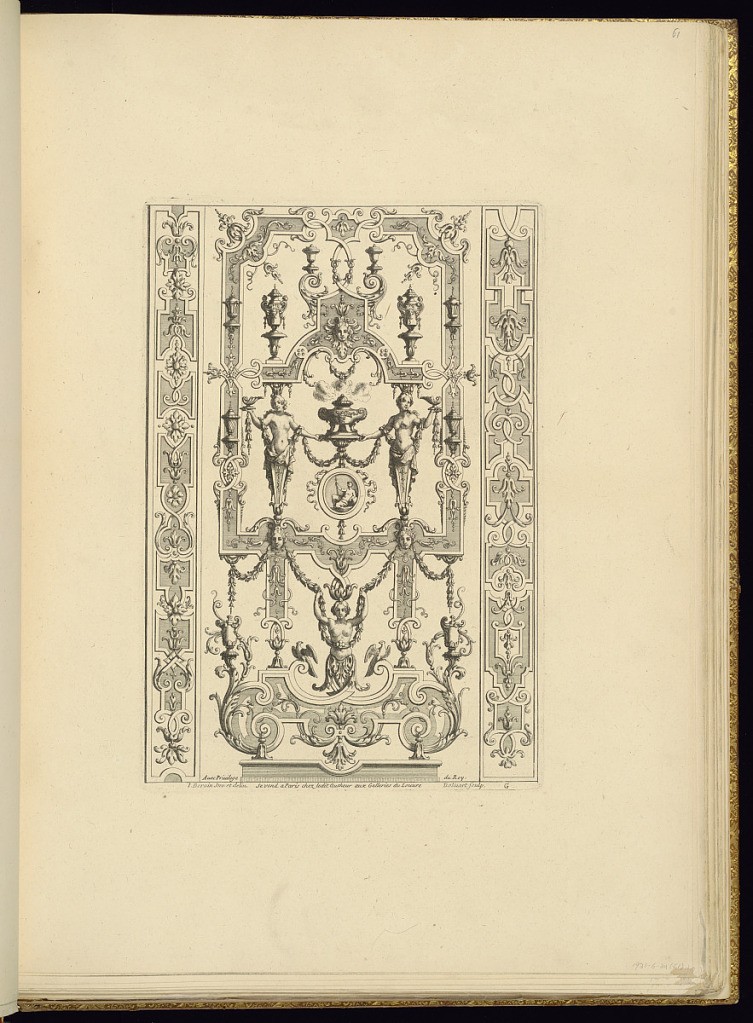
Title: Panel Design of Grotesque Ornamentation
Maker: Jean Berain, the elder, French, 1640-1711
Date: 1711
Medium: Engraving on laid paper
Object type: Bound print
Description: Panel of grotesque ornamentation with thin vertical borders on either side. The central composition features strapwork, terms, medallions, birds, and garlands. The plate is signed and lettered "G."